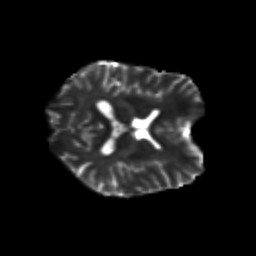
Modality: T2w
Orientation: axial
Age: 26
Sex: female
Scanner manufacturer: siemens
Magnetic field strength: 3 T
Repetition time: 3.5 s
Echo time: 0.125 s